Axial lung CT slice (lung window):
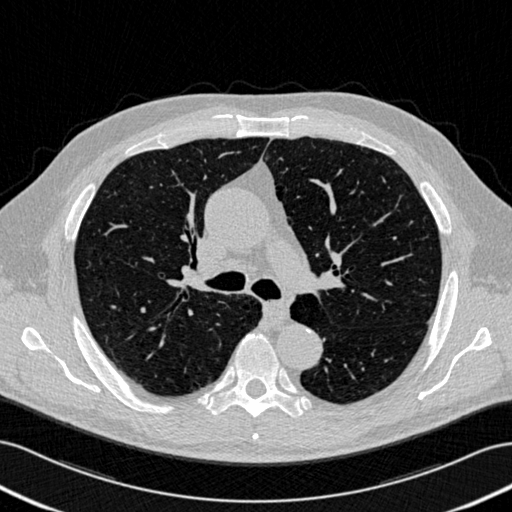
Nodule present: no